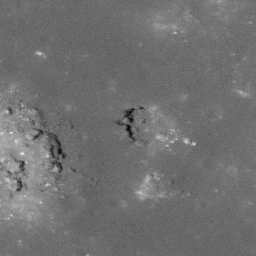
Pit: Messier A 2a
Host crater: Messier A
Host type: impact_melt
Lunar coordinates: latitude -2.014, longitude 46.906